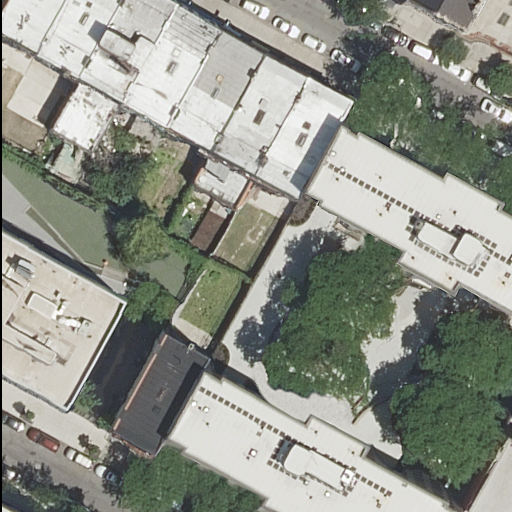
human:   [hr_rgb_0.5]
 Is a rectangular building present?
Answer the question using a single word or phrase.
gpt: yes

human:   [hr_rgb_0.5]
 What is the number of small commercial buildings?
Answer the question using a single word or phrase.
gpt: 0

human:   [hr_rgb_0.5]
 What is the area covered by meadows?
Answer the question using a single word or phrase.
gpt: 0m2

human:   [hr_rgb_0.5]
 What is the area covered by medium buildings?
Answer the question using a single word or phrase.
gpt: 2133m2

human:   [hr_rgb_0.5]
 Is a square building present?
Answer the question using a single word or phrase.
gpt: no

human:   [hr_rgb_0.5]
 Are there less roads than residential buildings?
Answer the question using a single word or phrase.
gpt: yes

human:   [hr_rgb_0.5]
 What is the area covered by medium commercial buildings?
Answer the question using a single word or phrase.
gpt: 0m2

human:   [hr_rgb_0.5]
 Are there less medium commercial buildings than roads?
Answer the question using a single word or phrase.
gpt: yes

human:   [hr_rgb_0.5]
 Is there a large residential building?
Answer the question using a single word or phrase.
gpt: yes

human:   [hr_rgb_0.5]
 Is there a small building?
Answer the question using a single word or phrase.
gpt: yes

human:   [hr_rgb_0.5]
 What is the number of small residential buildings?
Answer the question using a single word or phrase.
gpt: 2

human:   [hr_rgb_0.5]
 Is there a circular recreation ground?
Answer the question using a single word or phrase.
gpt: no

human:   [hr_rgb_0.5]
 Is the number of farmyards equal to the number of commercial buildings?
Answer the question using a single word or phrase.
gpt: yes

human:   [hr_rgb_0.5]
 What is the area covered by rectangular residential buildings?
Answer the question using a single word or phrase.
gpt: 2167m2

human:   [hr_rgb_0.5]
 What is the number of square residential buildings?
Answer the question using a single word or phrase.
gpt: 0

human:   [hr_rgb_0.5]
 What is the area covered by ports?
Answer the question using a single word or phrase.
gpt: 0m2

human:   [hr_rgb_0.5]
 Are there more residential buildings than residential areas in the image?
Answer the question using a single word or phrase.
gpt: yes

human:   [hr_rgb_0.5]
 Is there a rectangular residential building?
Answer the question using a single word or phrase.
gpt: yes

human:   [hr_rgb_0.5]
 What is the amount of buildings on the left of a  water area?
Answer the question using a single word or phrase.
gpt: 0

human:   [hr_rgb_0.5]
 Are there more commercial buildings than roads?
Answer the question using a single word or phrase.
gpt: no

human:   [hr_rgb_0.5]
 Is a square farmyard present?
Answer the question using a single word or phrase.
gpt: no

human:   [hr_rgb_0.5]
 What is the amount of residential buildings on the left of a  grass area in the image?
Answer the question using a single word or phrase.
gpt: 0

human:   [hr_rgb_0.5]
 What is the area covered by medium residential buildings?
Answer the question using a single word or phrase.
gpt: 2133m2

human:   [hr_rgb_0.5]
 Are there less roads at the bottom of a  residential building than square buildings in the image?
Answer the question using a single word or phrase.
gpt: no

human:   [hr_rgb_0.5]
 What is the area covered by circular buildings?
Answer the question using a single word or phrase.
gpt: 0m2

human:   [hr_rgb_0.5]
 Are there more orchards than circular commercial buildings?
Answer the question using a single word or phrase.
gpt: no

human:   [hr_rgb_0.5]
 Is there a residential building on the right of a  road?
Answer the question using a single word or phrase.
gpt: yes

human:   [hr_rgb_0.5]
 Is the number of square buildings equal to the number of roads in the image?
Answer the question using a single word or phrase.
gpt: no

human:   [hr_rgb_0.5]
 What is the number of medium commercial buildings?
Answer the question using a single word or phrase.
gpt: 0

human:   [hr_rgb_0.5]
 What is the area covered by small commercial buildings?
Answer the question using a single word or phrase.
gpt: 0m2

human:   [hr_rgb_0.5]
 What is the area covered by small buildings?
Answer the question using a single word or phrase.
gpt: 100m2

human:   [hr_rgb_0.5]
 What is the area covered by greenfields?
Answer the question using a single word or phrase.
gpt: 0m2

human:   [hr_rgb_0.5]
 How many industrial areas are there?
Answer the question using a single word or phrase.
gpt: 0

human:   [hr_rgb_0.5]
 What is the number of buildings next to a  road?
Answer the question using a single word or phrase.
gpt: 15

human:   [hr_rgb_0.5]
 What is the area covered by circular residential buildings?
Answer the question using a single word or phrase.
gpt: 0m2

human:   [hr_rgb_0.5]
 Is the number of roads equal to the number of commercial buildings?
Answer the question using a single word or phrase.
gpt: no